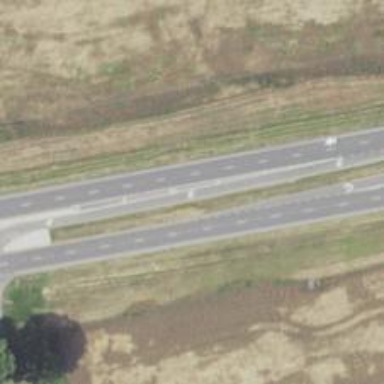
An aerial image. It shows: Trunk link highway.